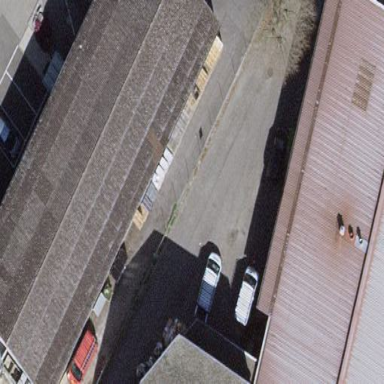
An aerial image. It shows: Industrial building.